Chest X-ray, AP view. Patient: 42 years old, sex F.
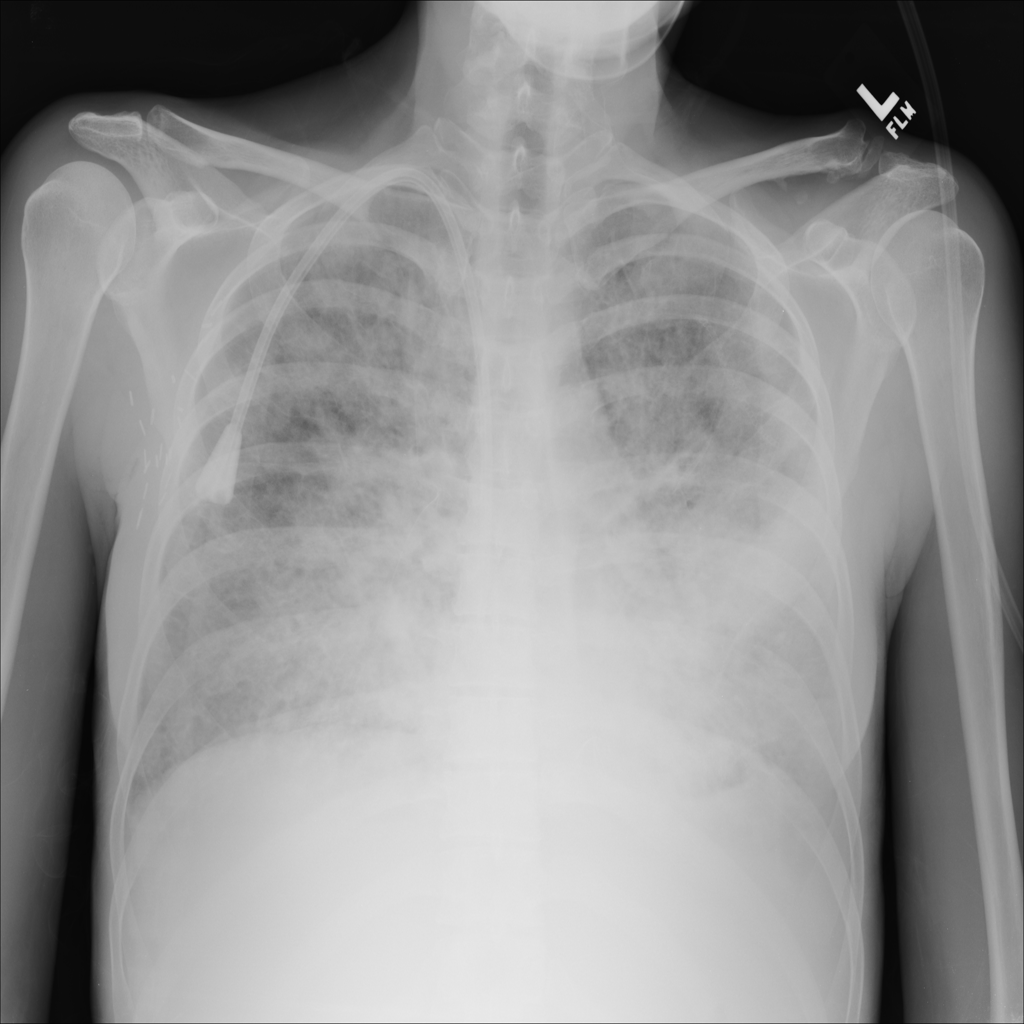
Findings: Consolidation, Edema